Question: I have a strange one here that I just can't seem to figure out.
My Access front-end project runs on an SQL 2005 express backend.
I have been using subforms for donkeys years and it's the only reason why I haven't migrated the application to a VB/VS front end.
However, since upgrading to Access 2010 I cannot get subforms to work. Instead, when I try to add a row, I get the following error (The data was added to the database but the data won't be displayed in the form because it doesn't satisfy the criteria in the underlying record source.):

The master and child forms are linked on poid and PONo.
I have created forms from scratch with all defaults, but still the issue remains.
My SQL tables are
PURCHASE:
- -
poid, int, PK, Identity, seed 1, inc 1
supplierID, int
orderdate, DateTime
deliverydate, datetime
ordersent, bit
ordercomplete, bit
initials, nvarchar
supplierinvoiceno, nvarchar
branchid, int
bookedin, bit
deliverycharge, money
[STOCK - Detail]:
- -
stockid, int, PK, Identity, Seed 1, inc 1
CodeID, int
service, bit
costprice, money
PONo, int
Instock, bit
SerialNo, char
StockTake, bit
Branch, Char
ProductID, int
Any help would be very much appreciated.
Many thanks,
Abe
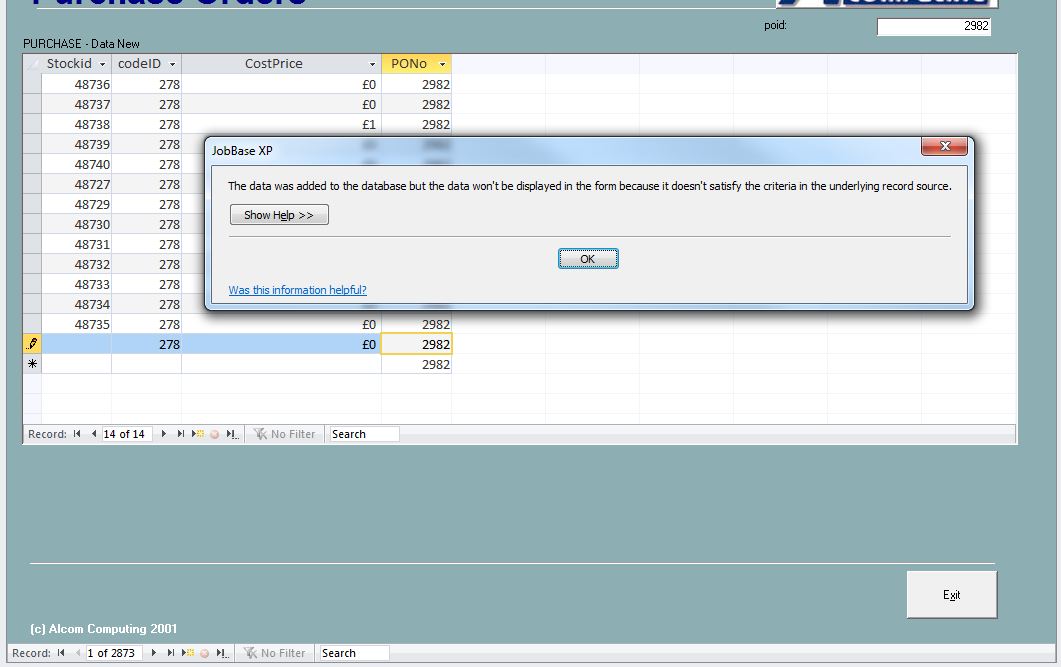
Answer: Solved! Access 2010 does not support multiple tables with identical column names unless it is in a stored procedure / query on the SQL server.
I've been trying to come away from stored procs & queries, but A2010 will not, under any combination work with hard coded SQL as the record source.
Once I created a query and selected it as the record source the subforms worked perfectly as expected.
Also I had to alias any fields that have the same name in both tables EVEN if not selected in the query. And yes, the Alias only worked in the query too!
I love Microsoft! ;-)